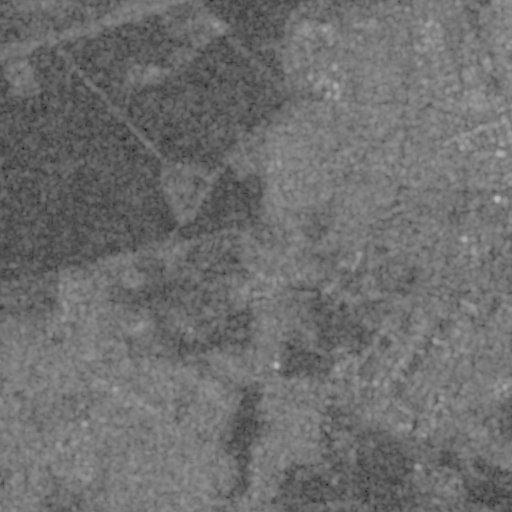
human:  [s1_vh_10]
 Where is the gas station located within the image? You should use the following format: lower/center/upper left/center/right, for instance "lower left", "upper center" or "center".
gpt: The gas station is located in the center of the image.
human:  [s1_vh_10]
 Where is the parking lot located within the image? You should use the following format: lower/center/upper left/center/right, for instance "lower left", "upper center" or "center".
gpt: The parking lot is located in the center right of the image.
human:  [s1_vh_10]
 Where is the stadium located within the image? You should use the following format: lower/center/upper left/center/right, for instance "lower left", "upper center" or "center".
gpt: The stadium is located in the upper right of the image.
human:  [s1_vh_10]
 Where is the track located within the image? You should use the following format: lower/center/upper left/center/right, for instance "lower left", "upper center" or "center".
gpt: There is no track in the image.

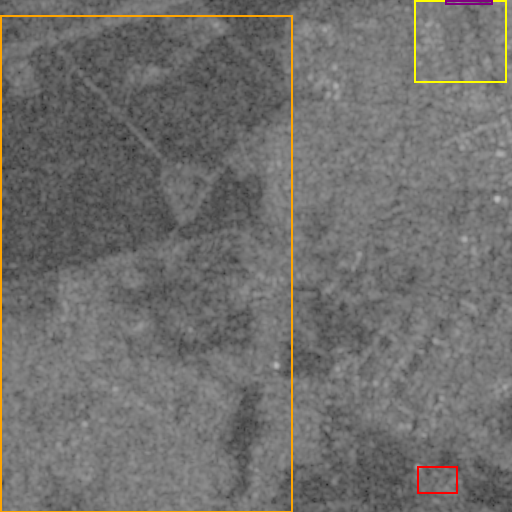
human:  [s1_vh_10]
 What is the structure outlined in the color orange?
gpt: The structure outlined in orange is a crop field.
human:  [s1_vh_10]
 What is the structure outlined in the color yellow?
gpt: The structure outlined in yellow is a park.
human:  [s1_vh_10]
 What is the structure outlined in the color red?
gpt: The structure outlined in red is a power substation.
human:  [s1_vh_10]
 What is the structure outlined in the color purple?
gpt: The structure outlined in purple is a stadium.
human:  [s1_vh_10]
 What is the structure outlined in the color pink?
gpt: There is no pink outline.